Question: How can I use datetimepicker as on image? I need just month, not interested in days.
I mean users just select months like as image? of course in C# or developer express components
IMAGE:

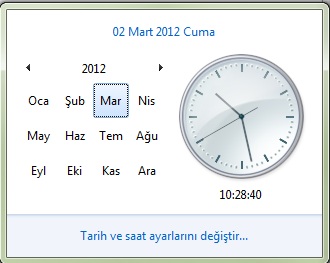
Answer: An enhancement of the Silverlight datePicker from the toolkit to be month-year only is shown <URL>
Perhaps this may help?